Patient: sex M, age 78
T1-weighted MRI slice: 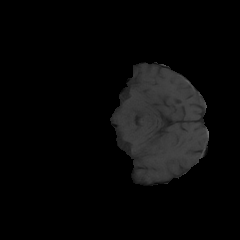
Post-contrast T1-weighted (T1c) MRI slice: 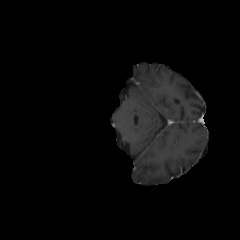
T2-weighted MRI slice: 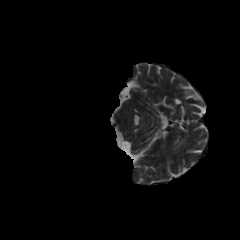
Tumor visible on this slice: no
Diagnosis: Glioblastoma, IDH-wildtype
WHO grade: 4